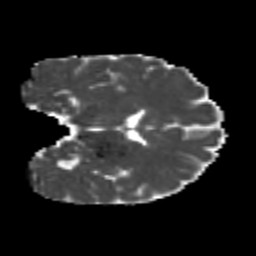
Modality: MD
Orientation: coronal
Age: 22
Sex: male
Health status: healthy
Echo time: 0.074 s